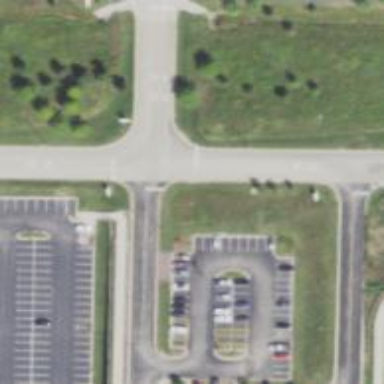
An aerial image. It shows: Road with stop sign.